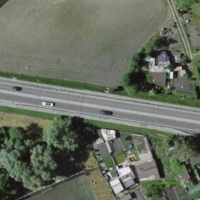
EUNIS habitat code: 40
Species observed at this site:
Ficus carica